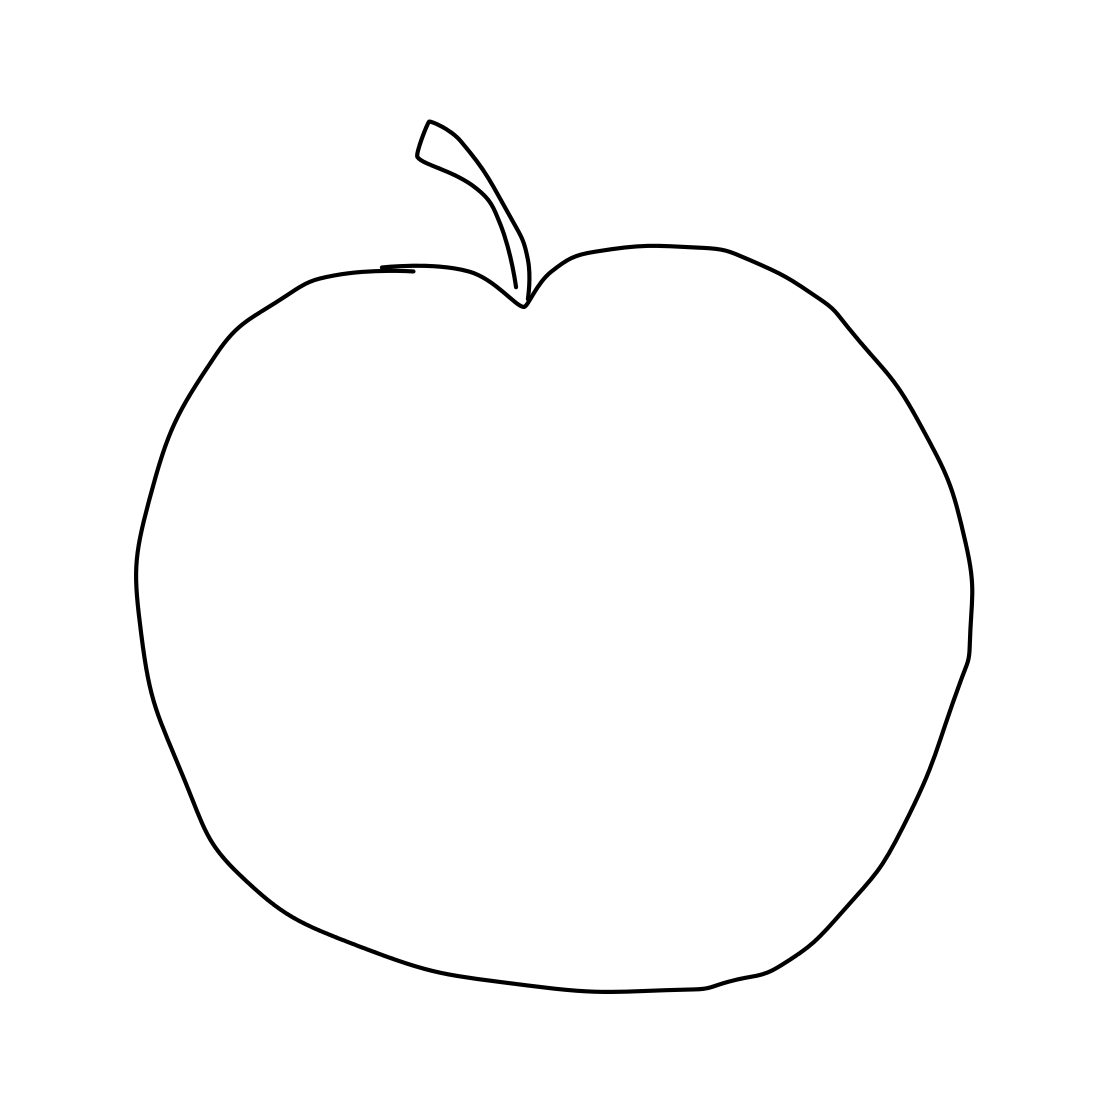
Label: apple